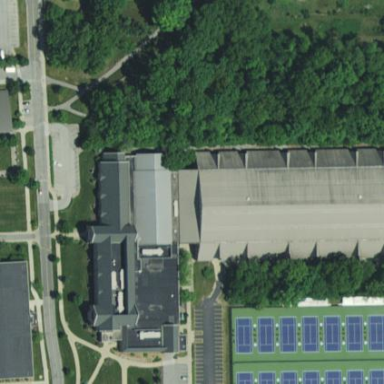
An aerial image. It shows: Sports centre building.